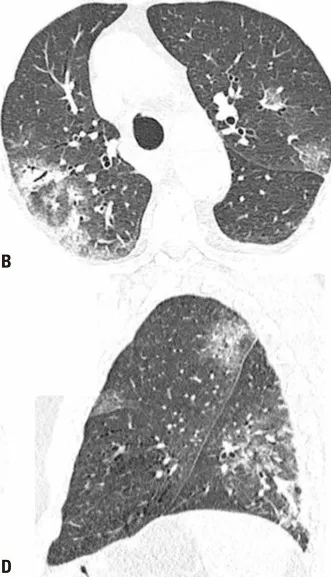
Chest computed tomography. Axial.
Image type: radiology (ct)